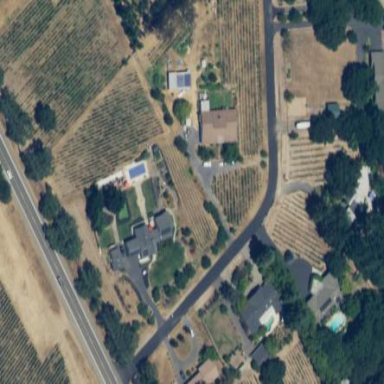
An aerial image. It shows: Vineyard where grapes are grown.